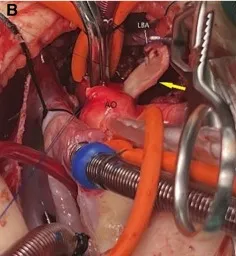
(B) A pedicle flap was created in the anteriolateral wall of the ascending aorta. The aortic flap was turned upward and anastomosed with the posterior wall of the LBA.
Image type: medical_photograph (other_medical_photograph)